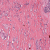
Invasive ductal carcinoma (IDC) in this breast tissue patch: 0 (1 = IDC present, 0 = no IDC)